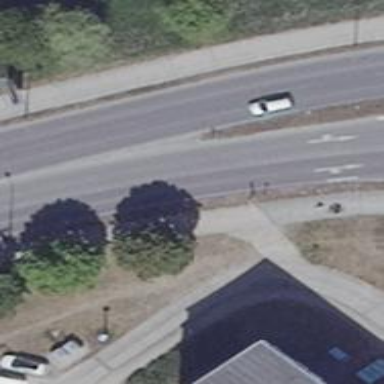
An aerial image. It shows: Primary highway with asphalt surface. There are sidewalks on both sides and separate cycle track.